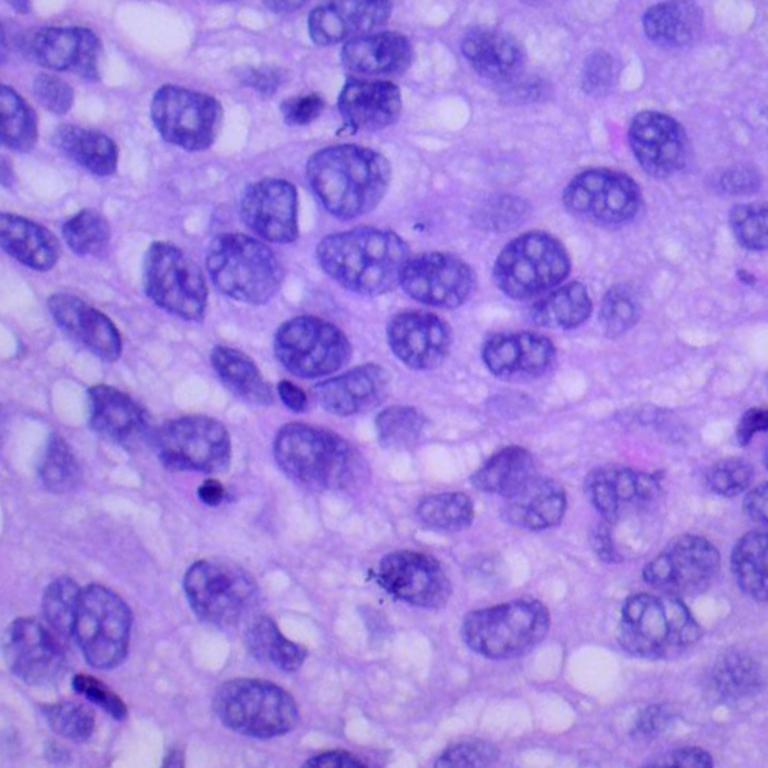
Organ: lung
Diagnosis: squamous carcinomas